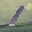
Label: 1